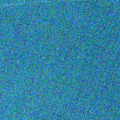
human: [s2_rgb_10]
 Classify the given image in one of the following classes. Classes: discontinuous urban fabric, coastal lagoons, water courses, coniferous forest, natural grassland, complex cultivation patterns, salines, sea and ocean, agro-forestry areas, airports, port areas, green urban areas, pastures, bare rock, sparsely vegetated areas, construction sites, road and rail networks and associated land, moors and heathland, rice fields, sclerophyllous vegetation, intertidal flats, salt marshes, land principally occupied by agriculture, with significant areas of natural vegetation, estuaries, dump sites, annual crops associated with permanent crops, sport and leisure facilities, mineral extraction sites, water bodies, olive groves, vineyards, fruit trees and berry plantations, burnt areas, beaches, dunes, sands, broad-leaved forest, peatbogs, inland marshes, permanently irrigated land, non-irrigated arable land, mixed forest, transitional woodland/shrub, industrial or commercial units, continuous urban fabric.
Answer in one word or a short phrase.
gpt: sea and ocean